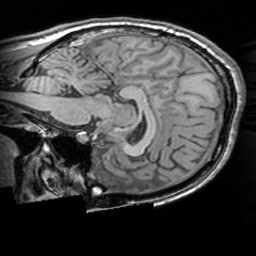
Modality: T1w
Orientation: sagittal
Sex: female
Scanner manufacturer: siemens
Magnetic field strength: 3 T
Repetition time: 1.63 s
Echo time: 0.00311 s